Current action and preconditions to check: trajectory_clear

Your task: For each precondition in the list above, predict whether it will hold at this action.

Consider the current scene as observed from the mobile robot's camera, and analyze the predicted future states of all dynamic agents (e.g., people, animals, vehicles, or any moving entities) within the NEXT SECOND.

IMPORTANT: Only answer "very likely" if you are absolutely certain—based on strong, clear evidence—that a dynamic agent will violate the precondition in the predicted future state. Do NOT answer "very likely" for unlikely, ambiguous, or low-probability risks.

Ask yourself for each precondition: Is there a high probability, with clear and convincing evidence, that the predicted future states of any dynamic agent will interfere with the predicted future state of the currently executing action within the NEXT SECOND, causing that precondition to fail?

Assess the risk level based on these predictions. Use "likely" or "very likely" if motions create a clear risk of interference.

Use "neutral" or "improbable" if agents are nearby but their predicted paths are clearly diverging or non-conflicting.

Failure Risk Categories: "very improbable", "improbable", "neutral", "likely", "very likely"

Answer Format: Output ONLY the probability_of_failure value from these categories: "very improbable", "improbable", "neutral", "likely", "very likely"

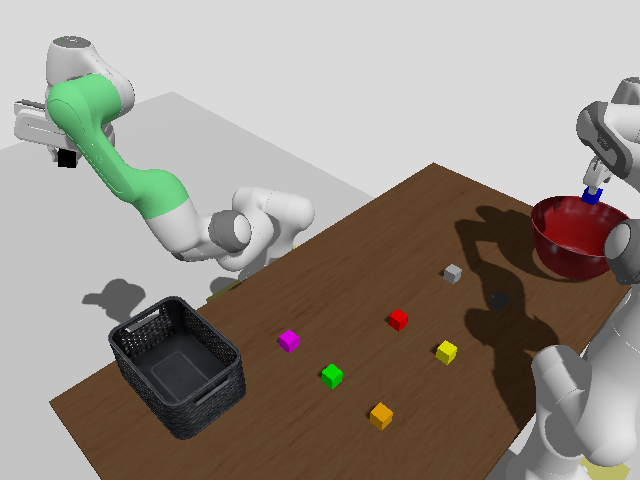

Answer: very improbable